Question: I was wondering if there was a way I could process OpenGL texture buffers so that a buffer of grayscale values is converted to rgb values on the fly through some formula of my choosing.
I already have a function like, which works well but outputs a color 3 vector.
'''
rgb convertToColor(float value);
'''
I am very new to OpenGL and was wondering what kind of shader I should use and where it should go. My program currently cycles frames as such:
'''
program1.bind();
program1.setUniformValue("texture", 0);
program1.enableAttributeArray(vertexAttr1);
program1.enableAttributeArray(vertexTexr1);
program1.setAttributeArray(vertexAttr1, vertices.constData());
program1.setAttributeArray(vertexTexr1, texCoords.constData());
glBindTexture(GL_TEXTURE_2D, textures[0]);
glTexSubImage2D(GL_TEXTURE_2D,0,0,0,widthGL,heightGL, GL_LUMINANCE,GL_UNSIGNED_BYTE, &displayBuff[displayStart]);
glDrawArrays(GL_TRIANGLES, 0, vertices.size());
glBindTexture(GL_TEXTURE_2D,0);
//...
'''
Shader
'''
QGLShader *fshader1 = new QGLShader(QGLShader::Fragment, this);
const char *fsrc1 =
"uniform sampler2D texture;
"
"varying mediump vec4 texc;
"
"void main(void)
"
"{
"
" gl_FragColor = texture2D(texture, texc.st);
"
"}
";
'''
I am trying to recreate effects in matlab like imagesc as seen for example in the image below:

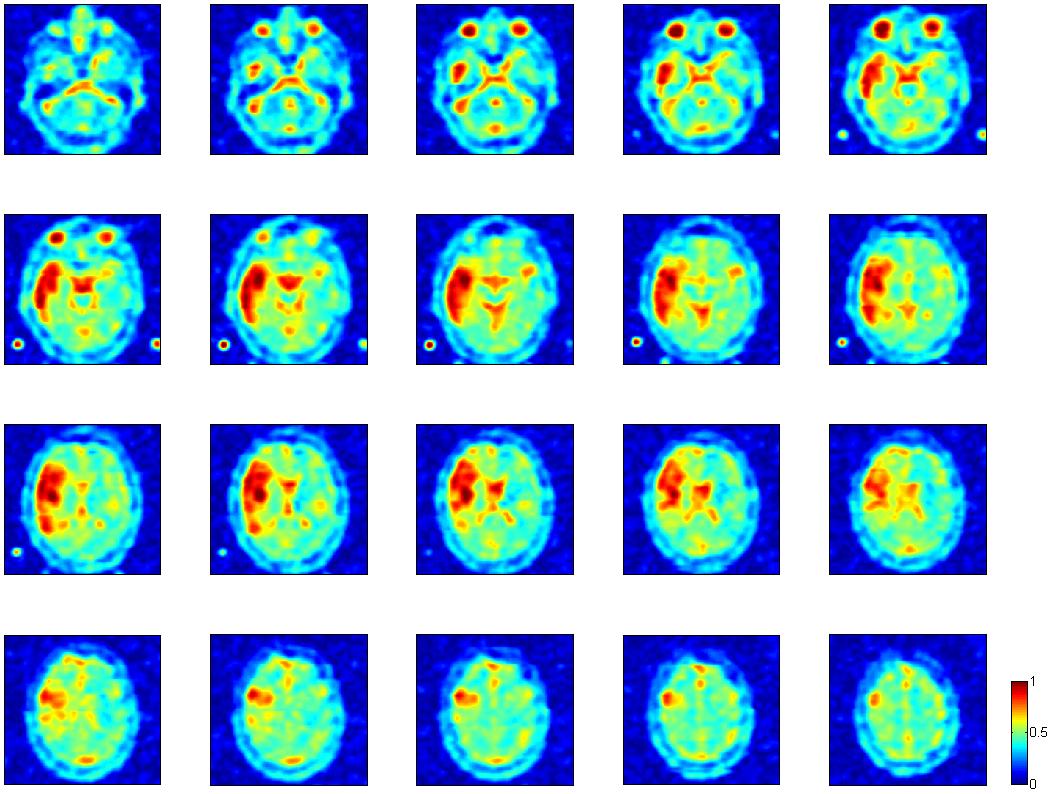
Answer: Something like this would work:
'''
"uniform sampler2D texture;
"
"uniform sampler1D mappingTexture;
"
"varying mediump vec4 texc;
"
"void main(void)
"
"{
"
" gl_FragColor = texture1D(mappingTexture, texture2D(texture, texc.st).s);
"
"}
";
'''
where mapping texture is 1D textuer that maps grayscale to color.
Of course, you could also write function that calculates rgb color based on grayscale, but (depending on your hardware) it might be faster just to do texture lookup.
> it is not clear how to bind two buffers to an OpenGL program at once
<URL>